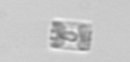
Label: Bacillariophyceae_morphotype1